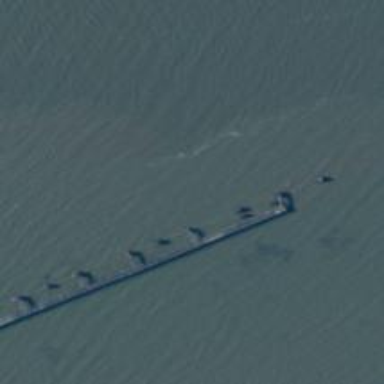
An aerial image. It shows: Man-made pier.